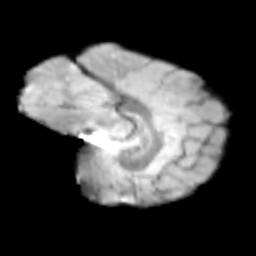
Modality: T2w
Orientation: sagittal
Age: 9
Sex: female
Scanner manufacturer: siemens
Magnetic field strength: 3 T
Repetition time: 3.8 s
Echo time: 0.07 s